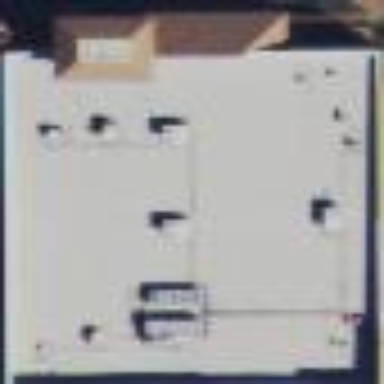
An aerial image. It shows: Retail building.